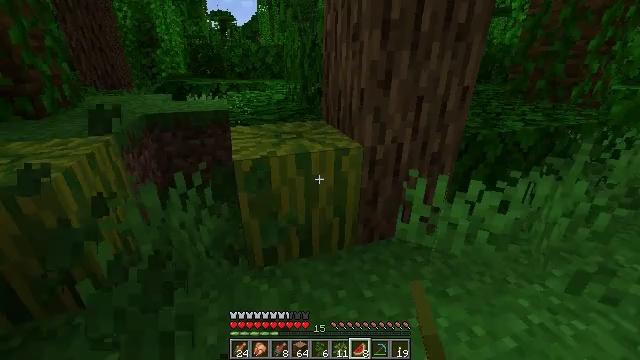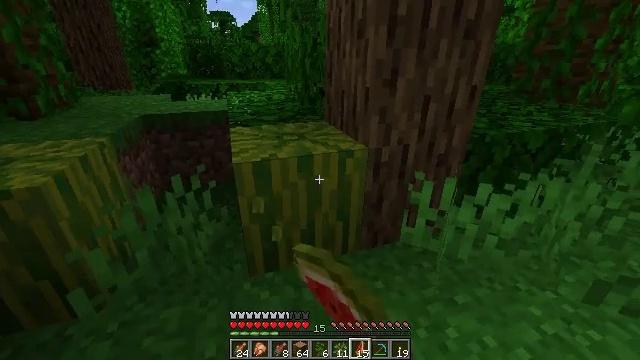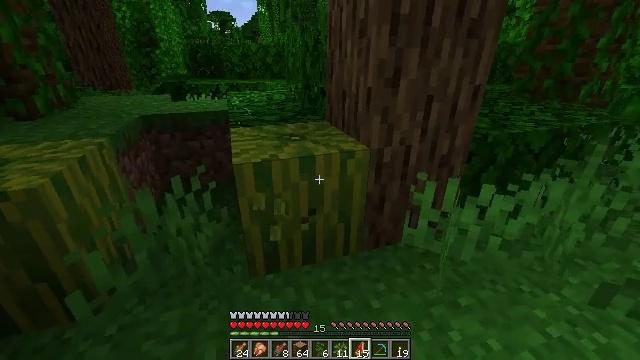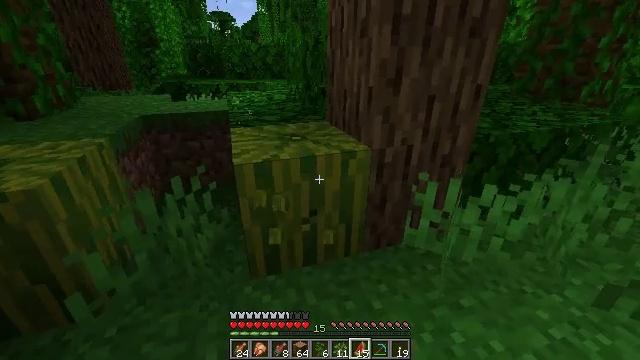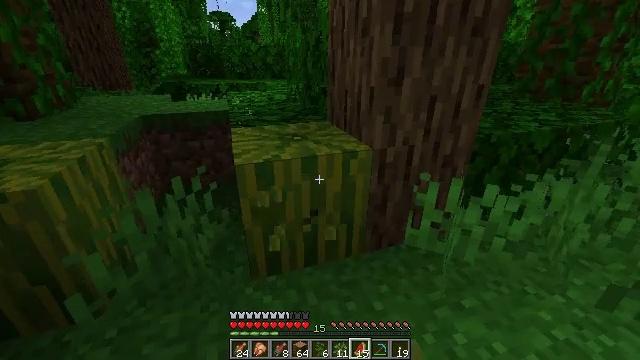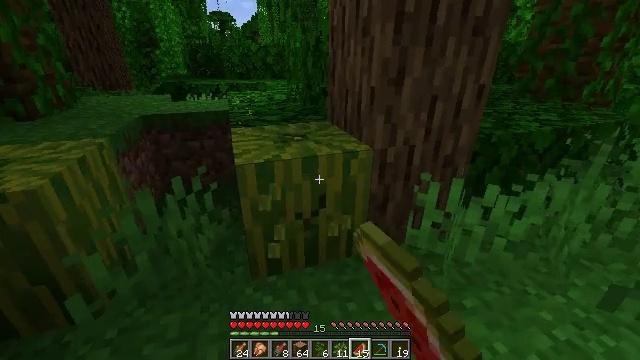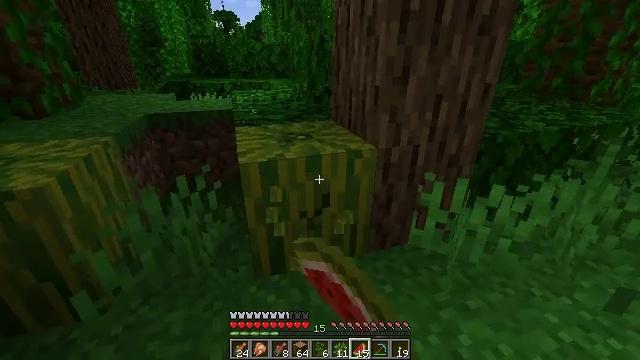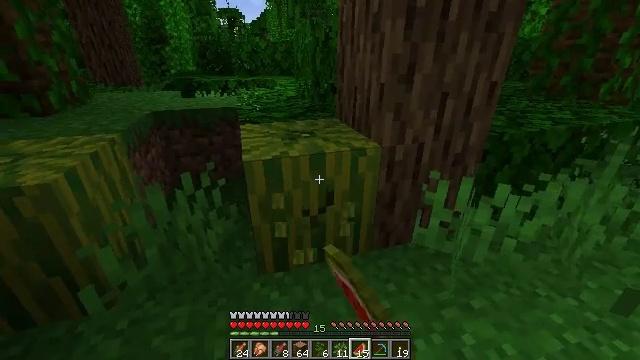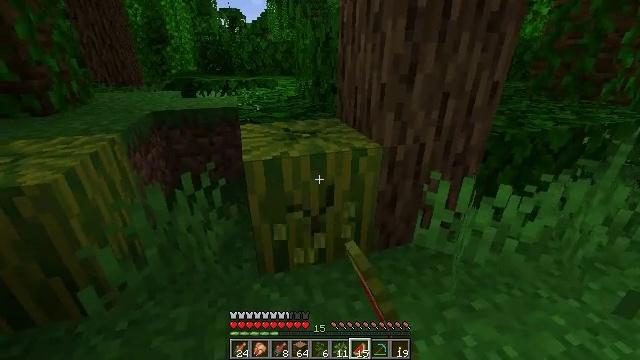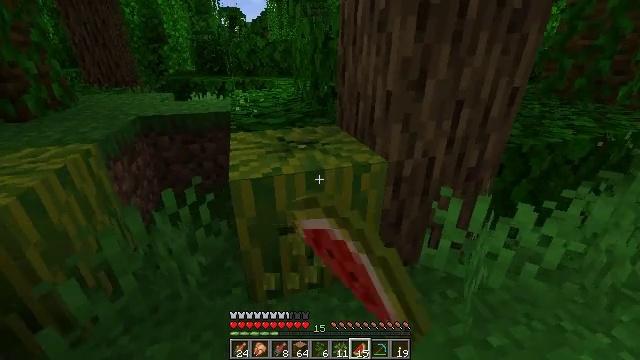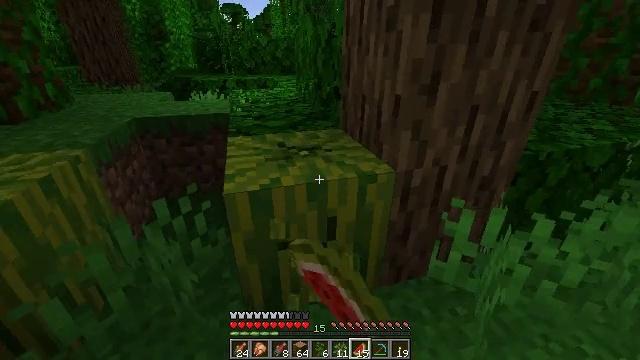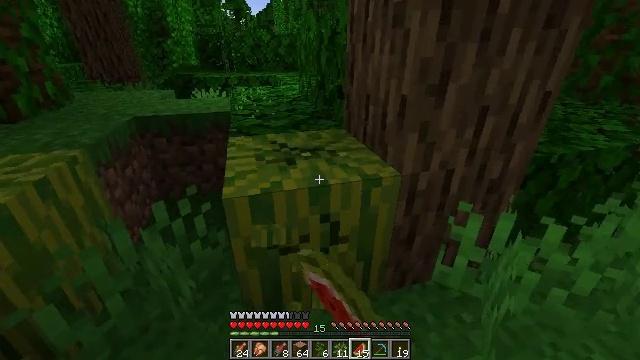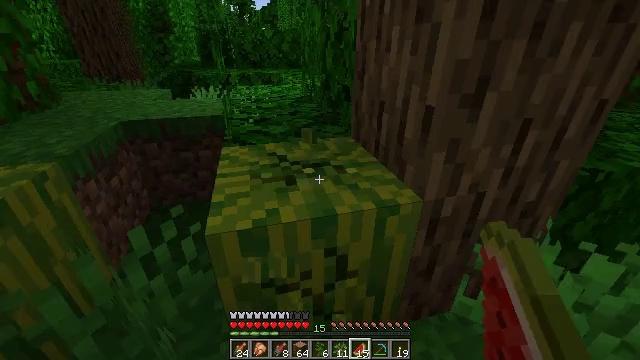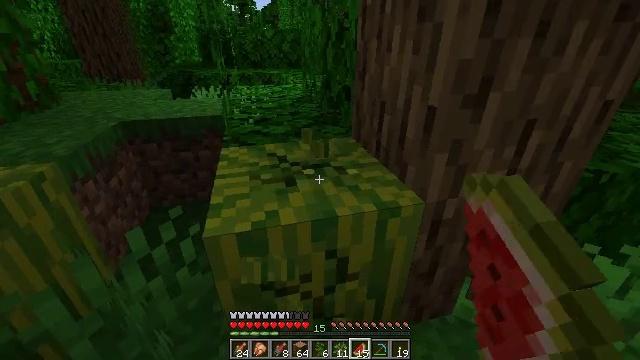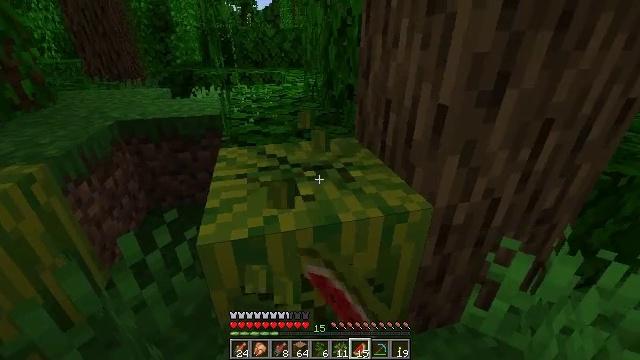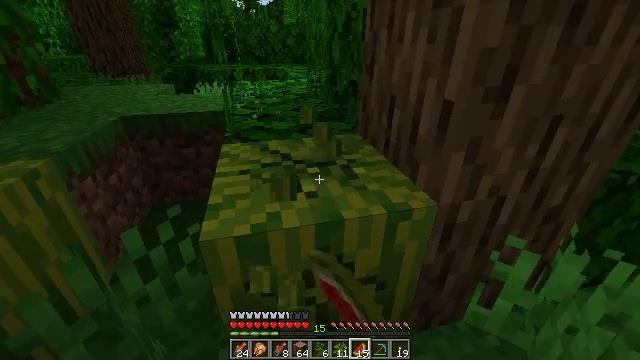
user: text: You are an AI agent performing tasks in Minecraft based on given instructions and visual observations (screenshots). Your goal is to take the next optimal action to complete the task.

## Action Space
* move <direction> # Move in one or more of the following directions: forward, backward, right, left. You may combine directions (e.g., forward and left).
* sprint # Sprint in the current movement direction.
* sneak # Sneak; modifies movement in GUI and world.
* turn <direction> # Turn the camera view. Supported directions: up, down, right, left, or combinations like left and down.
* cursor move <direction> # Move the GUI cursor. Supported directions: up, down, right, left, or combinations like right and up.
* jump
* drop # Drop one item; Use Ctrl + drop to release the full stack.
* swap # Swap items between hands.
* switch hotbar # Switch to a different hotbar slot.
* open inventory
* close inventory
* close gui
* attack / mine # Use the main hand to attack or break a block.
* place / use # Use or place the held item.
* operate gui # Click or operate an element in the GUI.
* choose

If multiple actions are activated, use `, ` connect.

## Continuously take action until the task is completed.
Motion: motion action
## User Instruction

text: Break the melon to get slices.
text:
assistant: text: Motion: attack / mine
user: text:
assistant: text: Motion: attack / mine
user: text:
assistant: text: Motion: attack / mine
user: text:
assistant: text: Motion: attack / mine
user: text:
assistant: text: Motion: attack / mine
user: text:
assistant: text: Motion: attack / mine
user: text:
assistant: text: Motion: attack / mine
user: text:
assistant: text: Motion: move forward, attack / mine
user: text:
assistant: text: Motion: move forward, attack / mine
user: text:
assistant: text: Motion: move forward, attack / mine
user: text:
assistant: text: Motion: move forward, attack / mine
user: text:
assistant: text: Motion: attack / mine
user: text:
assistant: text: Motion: attack / mine
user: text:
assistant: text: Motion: attack / mine
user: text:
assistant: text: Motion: attack / mine
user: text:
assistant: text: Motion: turn left and down, attack / mine
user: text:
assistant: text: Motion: attack / mine
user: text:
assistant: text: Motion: attack / mine
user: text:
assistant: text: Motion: attack / mine
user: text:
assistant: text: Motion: attack / mine
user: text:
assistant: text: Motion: attack / mine
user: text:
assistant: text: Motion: attack / mine
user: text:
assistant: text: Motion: attack / mine
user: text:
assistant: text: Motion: attack / mine
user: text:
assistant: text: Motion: attack / mine
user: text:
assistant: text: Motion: attack / mine
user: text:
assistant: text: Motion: attack / mine
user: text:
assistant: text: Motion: attack / mine
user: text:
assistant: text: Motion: attack / mine
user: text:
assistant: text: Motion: attack / mine